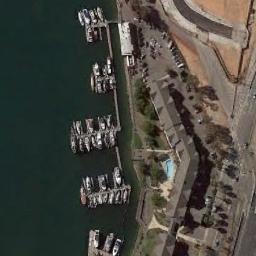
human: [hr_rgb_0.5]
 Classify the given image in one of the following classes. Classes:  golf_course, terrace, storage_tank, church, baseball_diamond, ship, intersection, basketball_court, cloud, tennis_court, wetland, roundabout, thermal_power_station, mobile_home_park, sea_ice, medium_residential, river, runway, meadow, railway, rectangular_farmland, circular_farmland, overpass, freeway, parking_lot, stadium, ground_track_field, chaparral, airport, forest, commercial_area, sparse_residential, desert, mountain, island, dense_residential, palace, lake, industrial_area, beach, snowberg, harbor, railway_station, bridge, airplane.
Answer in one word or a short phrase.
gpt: harbor